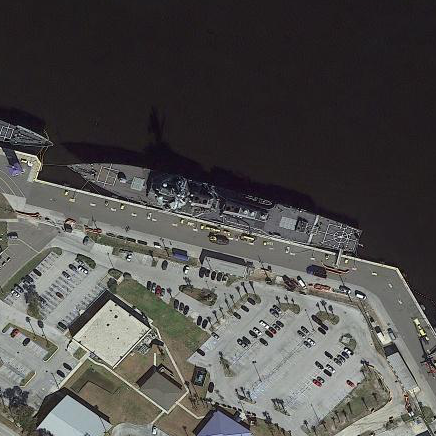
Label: destroyer